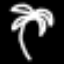
Label: palm tree